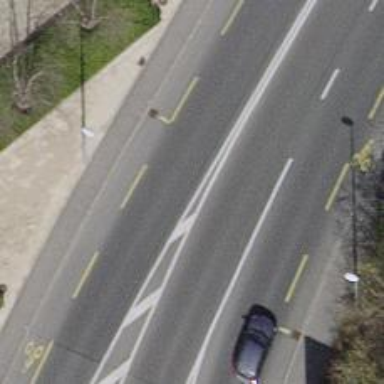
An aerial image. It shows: Secondary road with designated cycle lane.